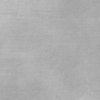
Label: dusty